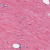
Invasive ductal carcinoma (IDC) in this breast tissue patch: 0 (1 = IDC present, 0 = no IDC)